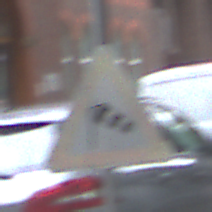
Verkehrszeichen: SeitenwindVonLinks
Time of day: MorningAfternoon
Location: Outdoor (Urban)
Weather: Overcast
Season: NotSpecified
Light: Natural